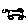
Label: car